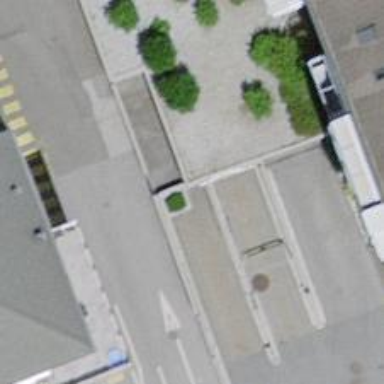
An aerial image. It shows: Parking entrance.